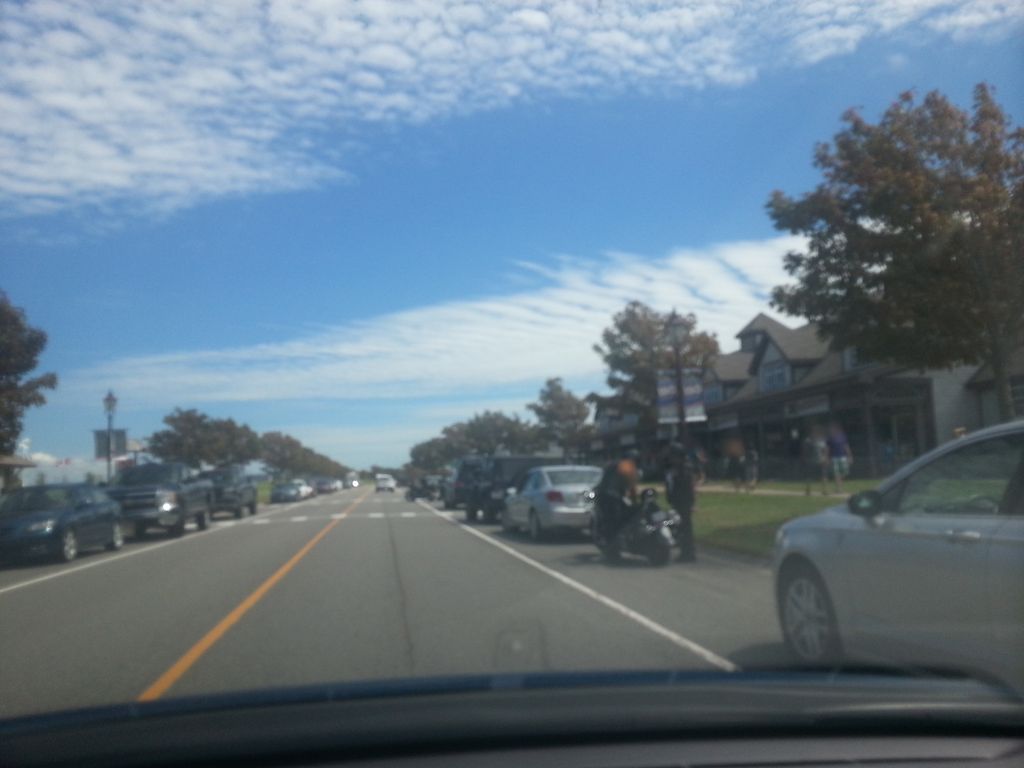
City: charlottetown